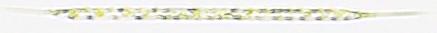
Label: Rhizosolenia